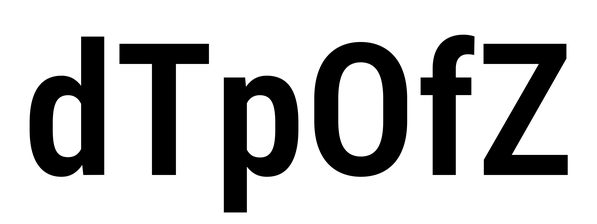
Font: Roboto_Condensed_SemiBold